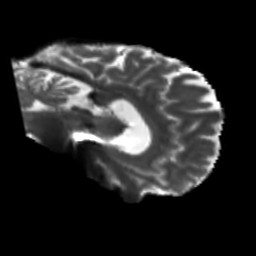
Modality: T2w
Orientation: sagittal
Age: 49
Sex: male
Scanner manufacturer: siemens
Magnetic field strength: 3 T
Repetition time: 5.47 s
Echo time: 0.0854 s